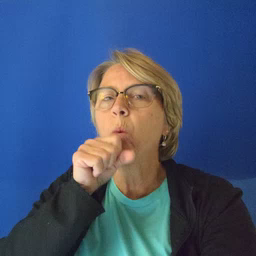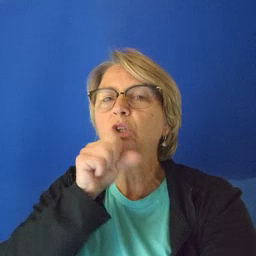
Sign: orange